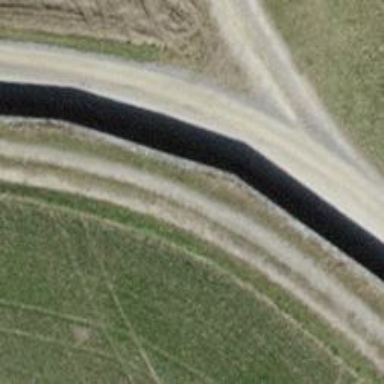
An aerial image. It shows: Pebblestone track with grade2 tracktype.